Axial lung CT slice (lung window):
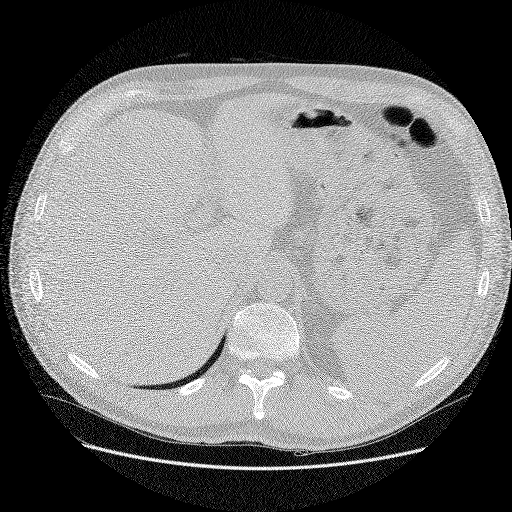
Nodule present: no